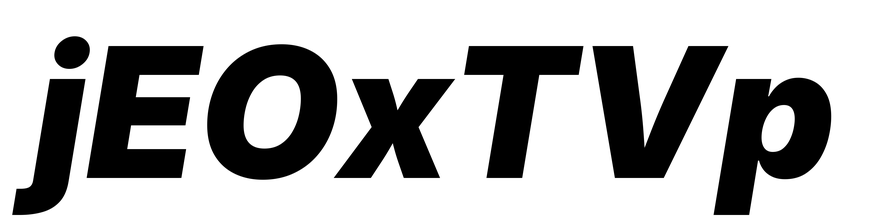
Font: Inter-Italic_Black_Italic